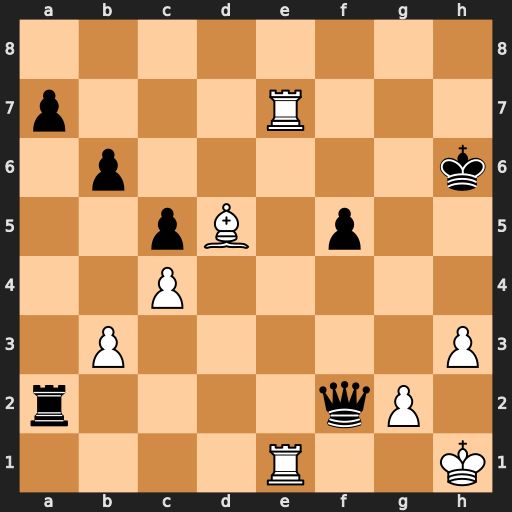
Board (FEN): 8/p3R3/1p5k/2pB1p2/2P5/1P5P/r4qP1/4R2K
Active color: w
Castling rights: -
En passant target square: -
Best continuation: R1e6+ Kg5 Rg7+ Kf4 g3+ Qxg3 Rxg3